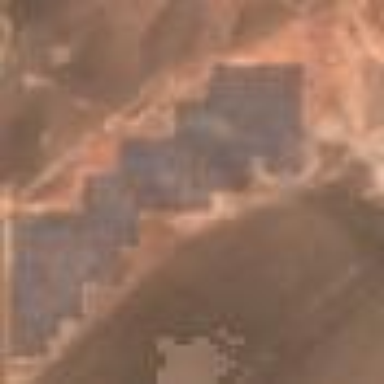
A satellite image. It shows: Solar power plant using photovoltaic technology.